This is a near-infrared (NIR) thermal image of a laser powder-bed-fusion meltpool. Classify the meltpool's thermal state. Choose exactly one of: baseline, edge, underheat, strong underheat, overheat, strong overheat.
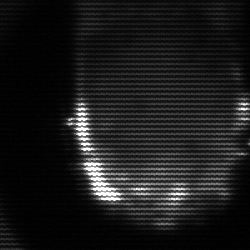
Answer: baseline